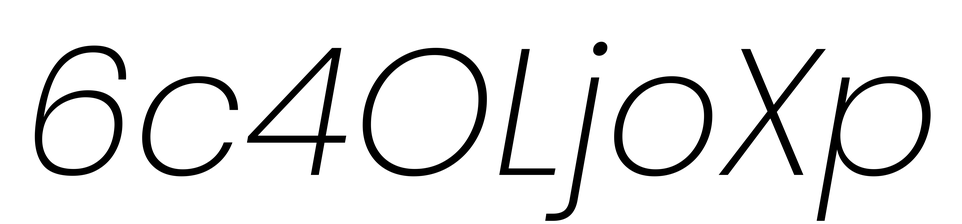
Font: Poppins-ExtraLightItalic